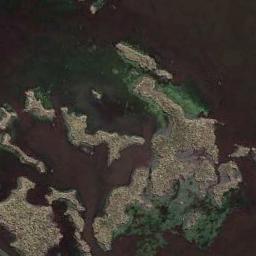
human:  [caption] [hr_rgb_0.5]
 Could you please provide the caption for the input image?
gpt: The wetland consists of bare land, Green plants, Dry plants and water .

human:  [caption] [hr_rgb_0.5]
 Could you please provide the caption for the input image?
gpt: There are a few brown bare lands in the river in a wetland with sparse green plants on the bare lands .

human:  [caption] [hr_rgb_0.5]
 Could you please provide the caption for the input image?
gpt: Except for the waters, this wetland is covered by vegetation .

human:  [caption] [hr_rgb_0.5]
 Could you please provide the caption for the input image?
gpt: There are many wetlands of different sizes .

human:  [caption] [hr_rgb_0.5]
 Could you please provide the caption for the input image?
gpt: There are many water areas and some bare land on the wetland .